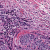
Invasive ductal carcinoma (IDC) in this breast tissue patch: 1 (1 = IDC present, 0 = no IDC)